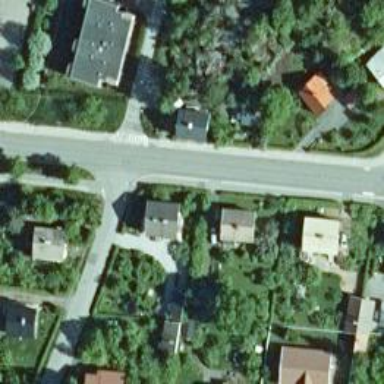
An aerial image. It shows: Cycleway.